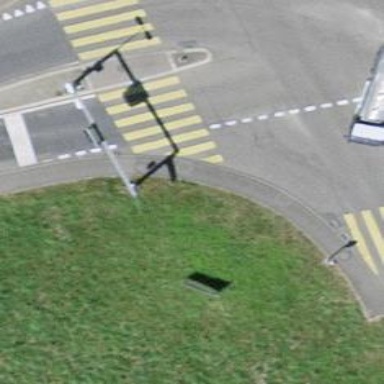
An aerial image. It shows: Zebra crossing on footway.